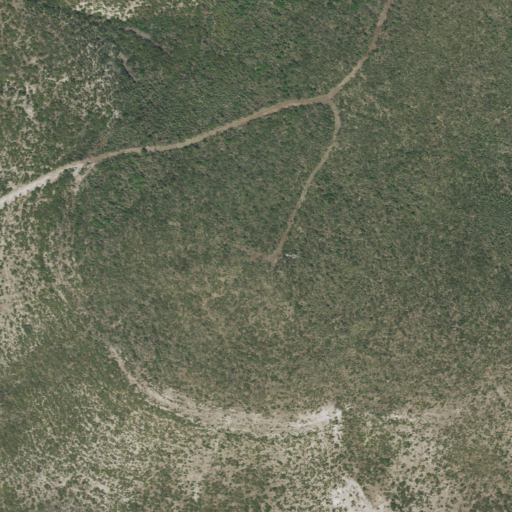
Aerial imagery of mountain in Texas named Las Moras Mountain containing evergreen forest, shrub, and deciduous forest